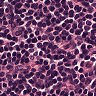
Metastatic tissue present: no